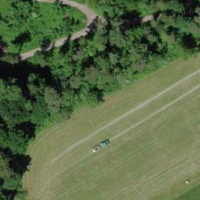
EUNIS habitat code: 25
Species observed at this site:
Angelica sylvestris
Dendrocopos major
Regulus regulus
Sitta europaea
Oxalis acetosella
Fringilla coelebs
Garrulus glandarius
Falco tinnunculus